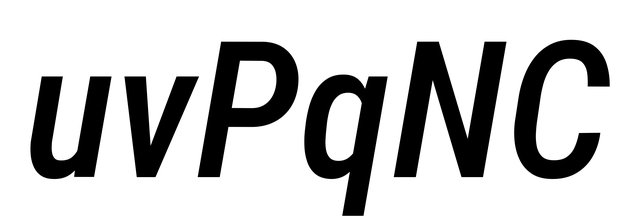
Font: Roboto-Italic_Condensed_Medium_Italic